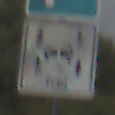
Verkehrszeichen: CarsharingfahrzeugeFrei
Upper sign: Parken
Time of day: Midday
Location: Outdoor (Nature)
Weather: PartlyCloudy
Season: NotSpecified
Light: Natural